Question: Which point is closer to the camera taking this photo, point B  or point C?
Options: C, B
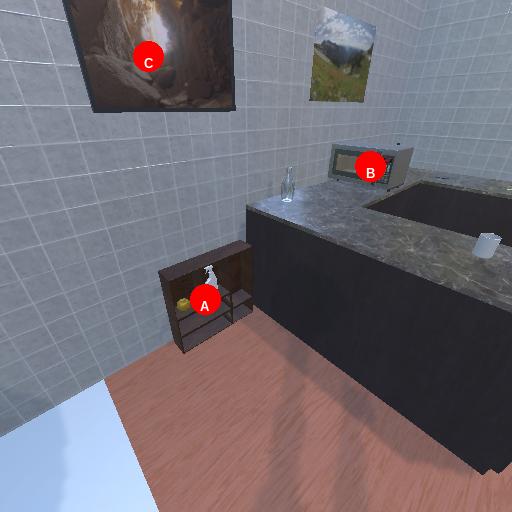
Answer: C